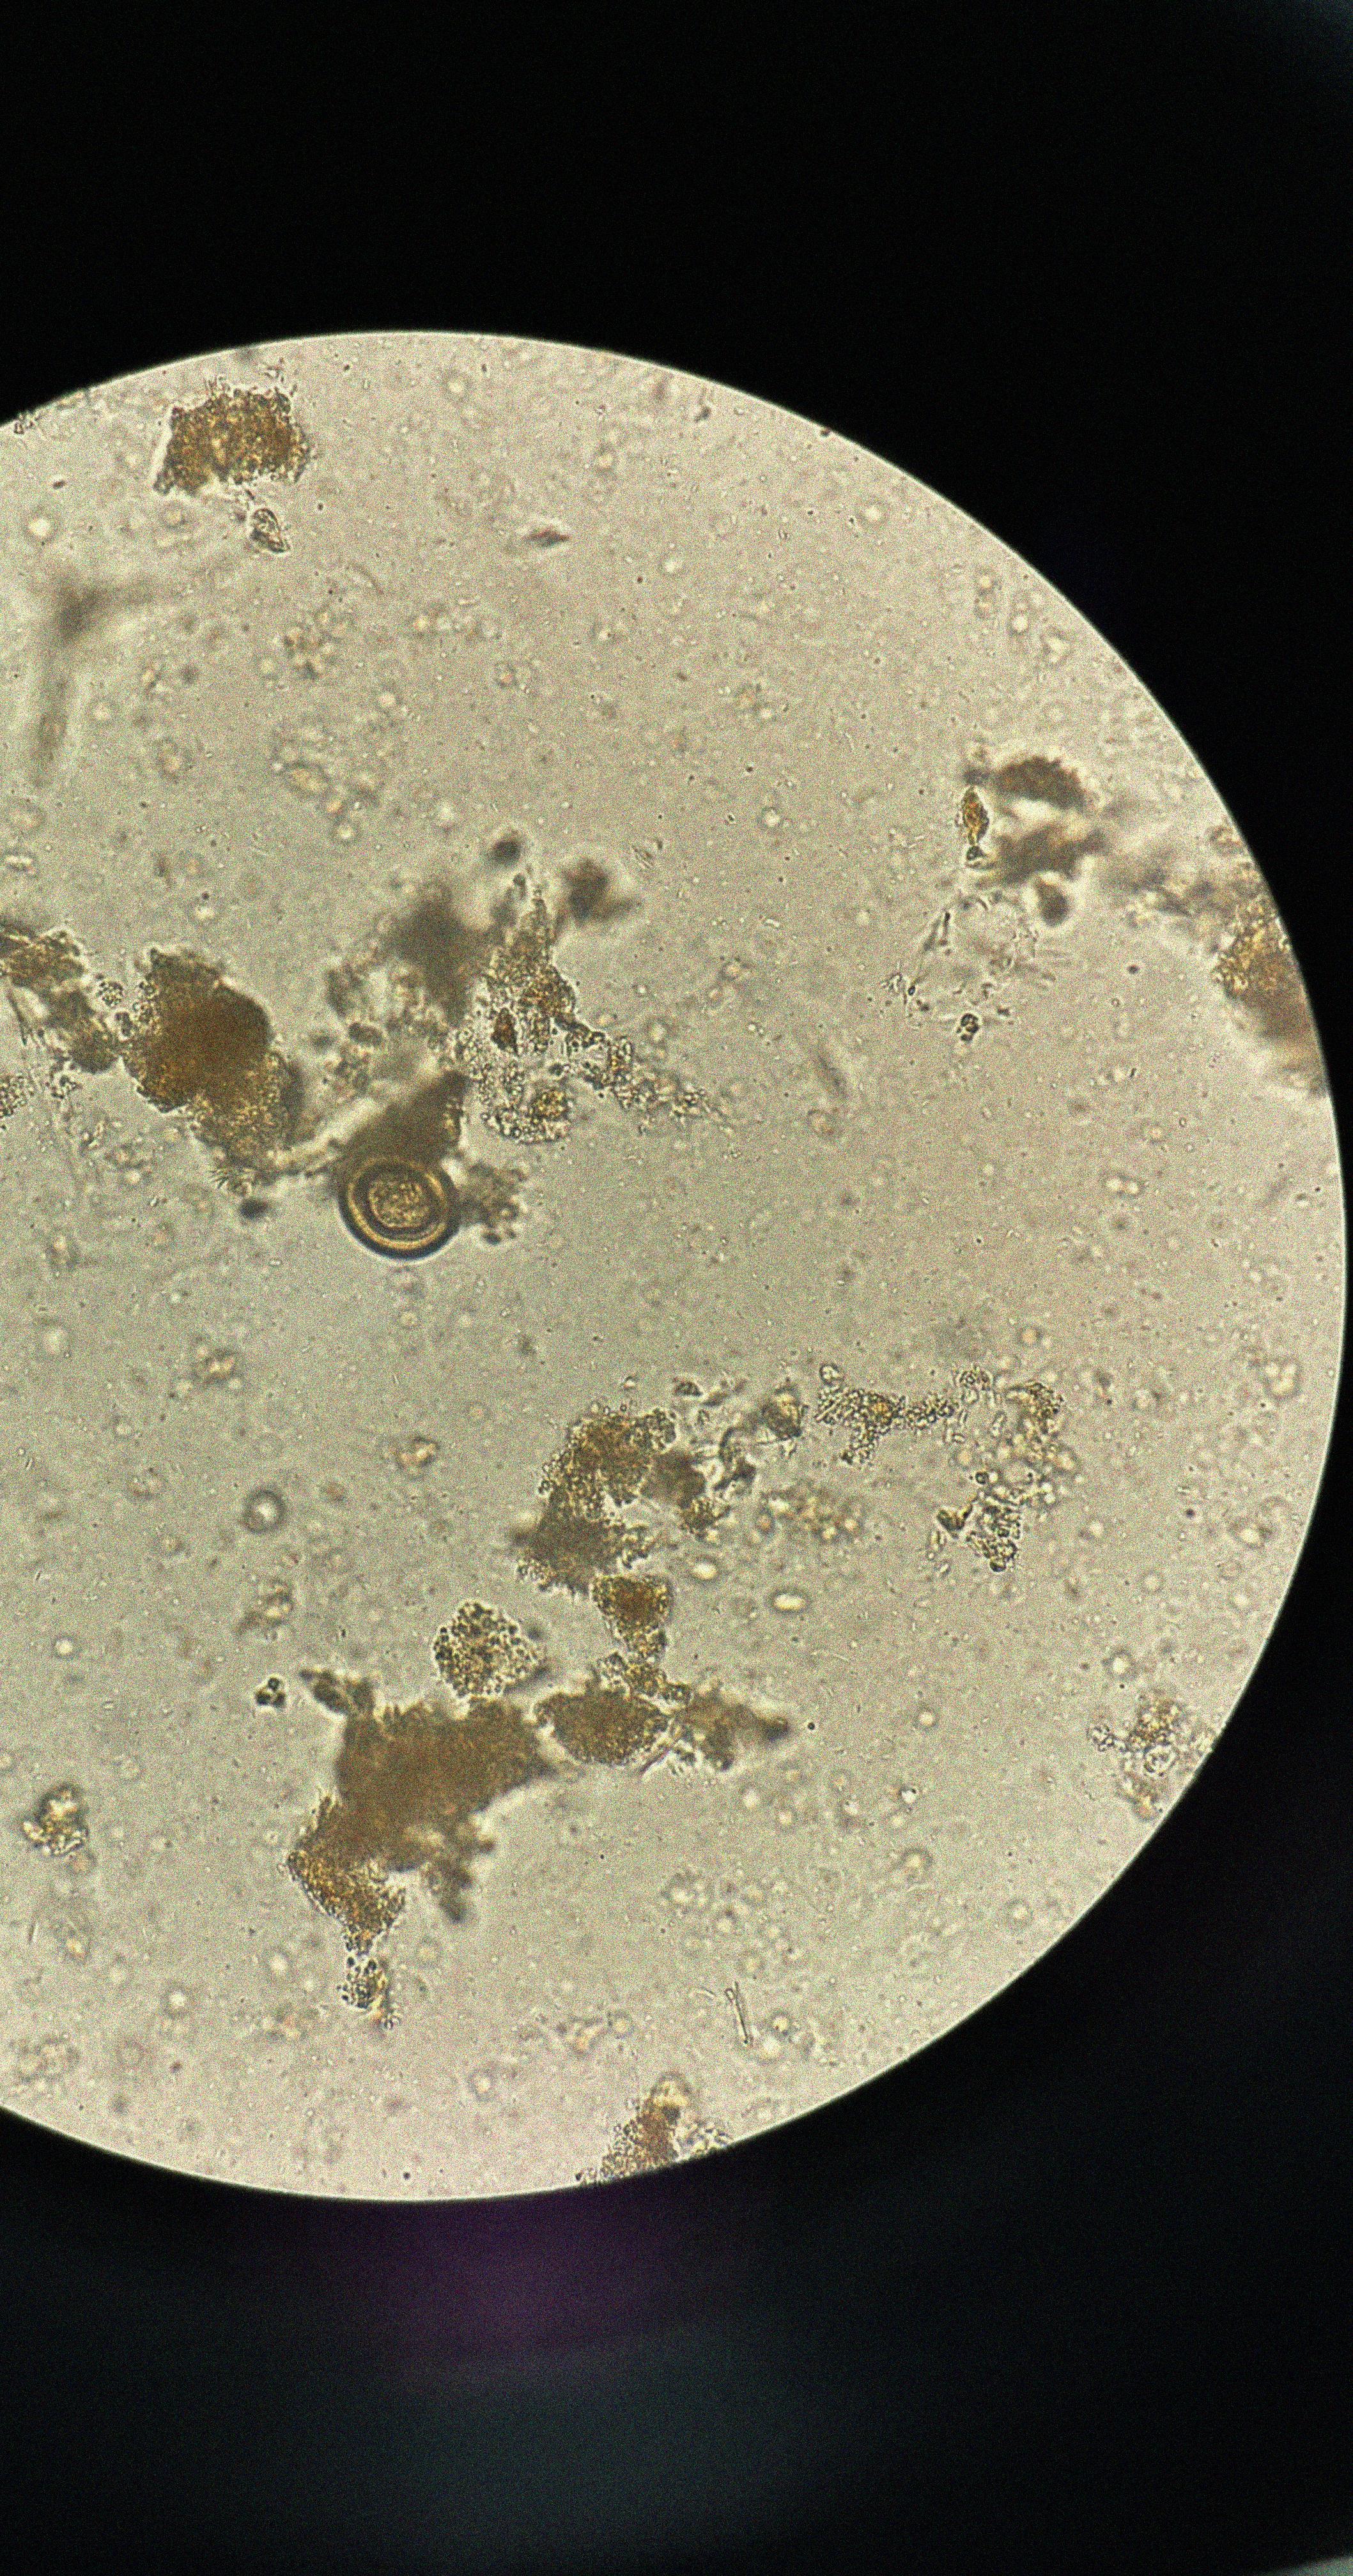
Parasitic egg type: Taenia spp. egg